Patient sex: M
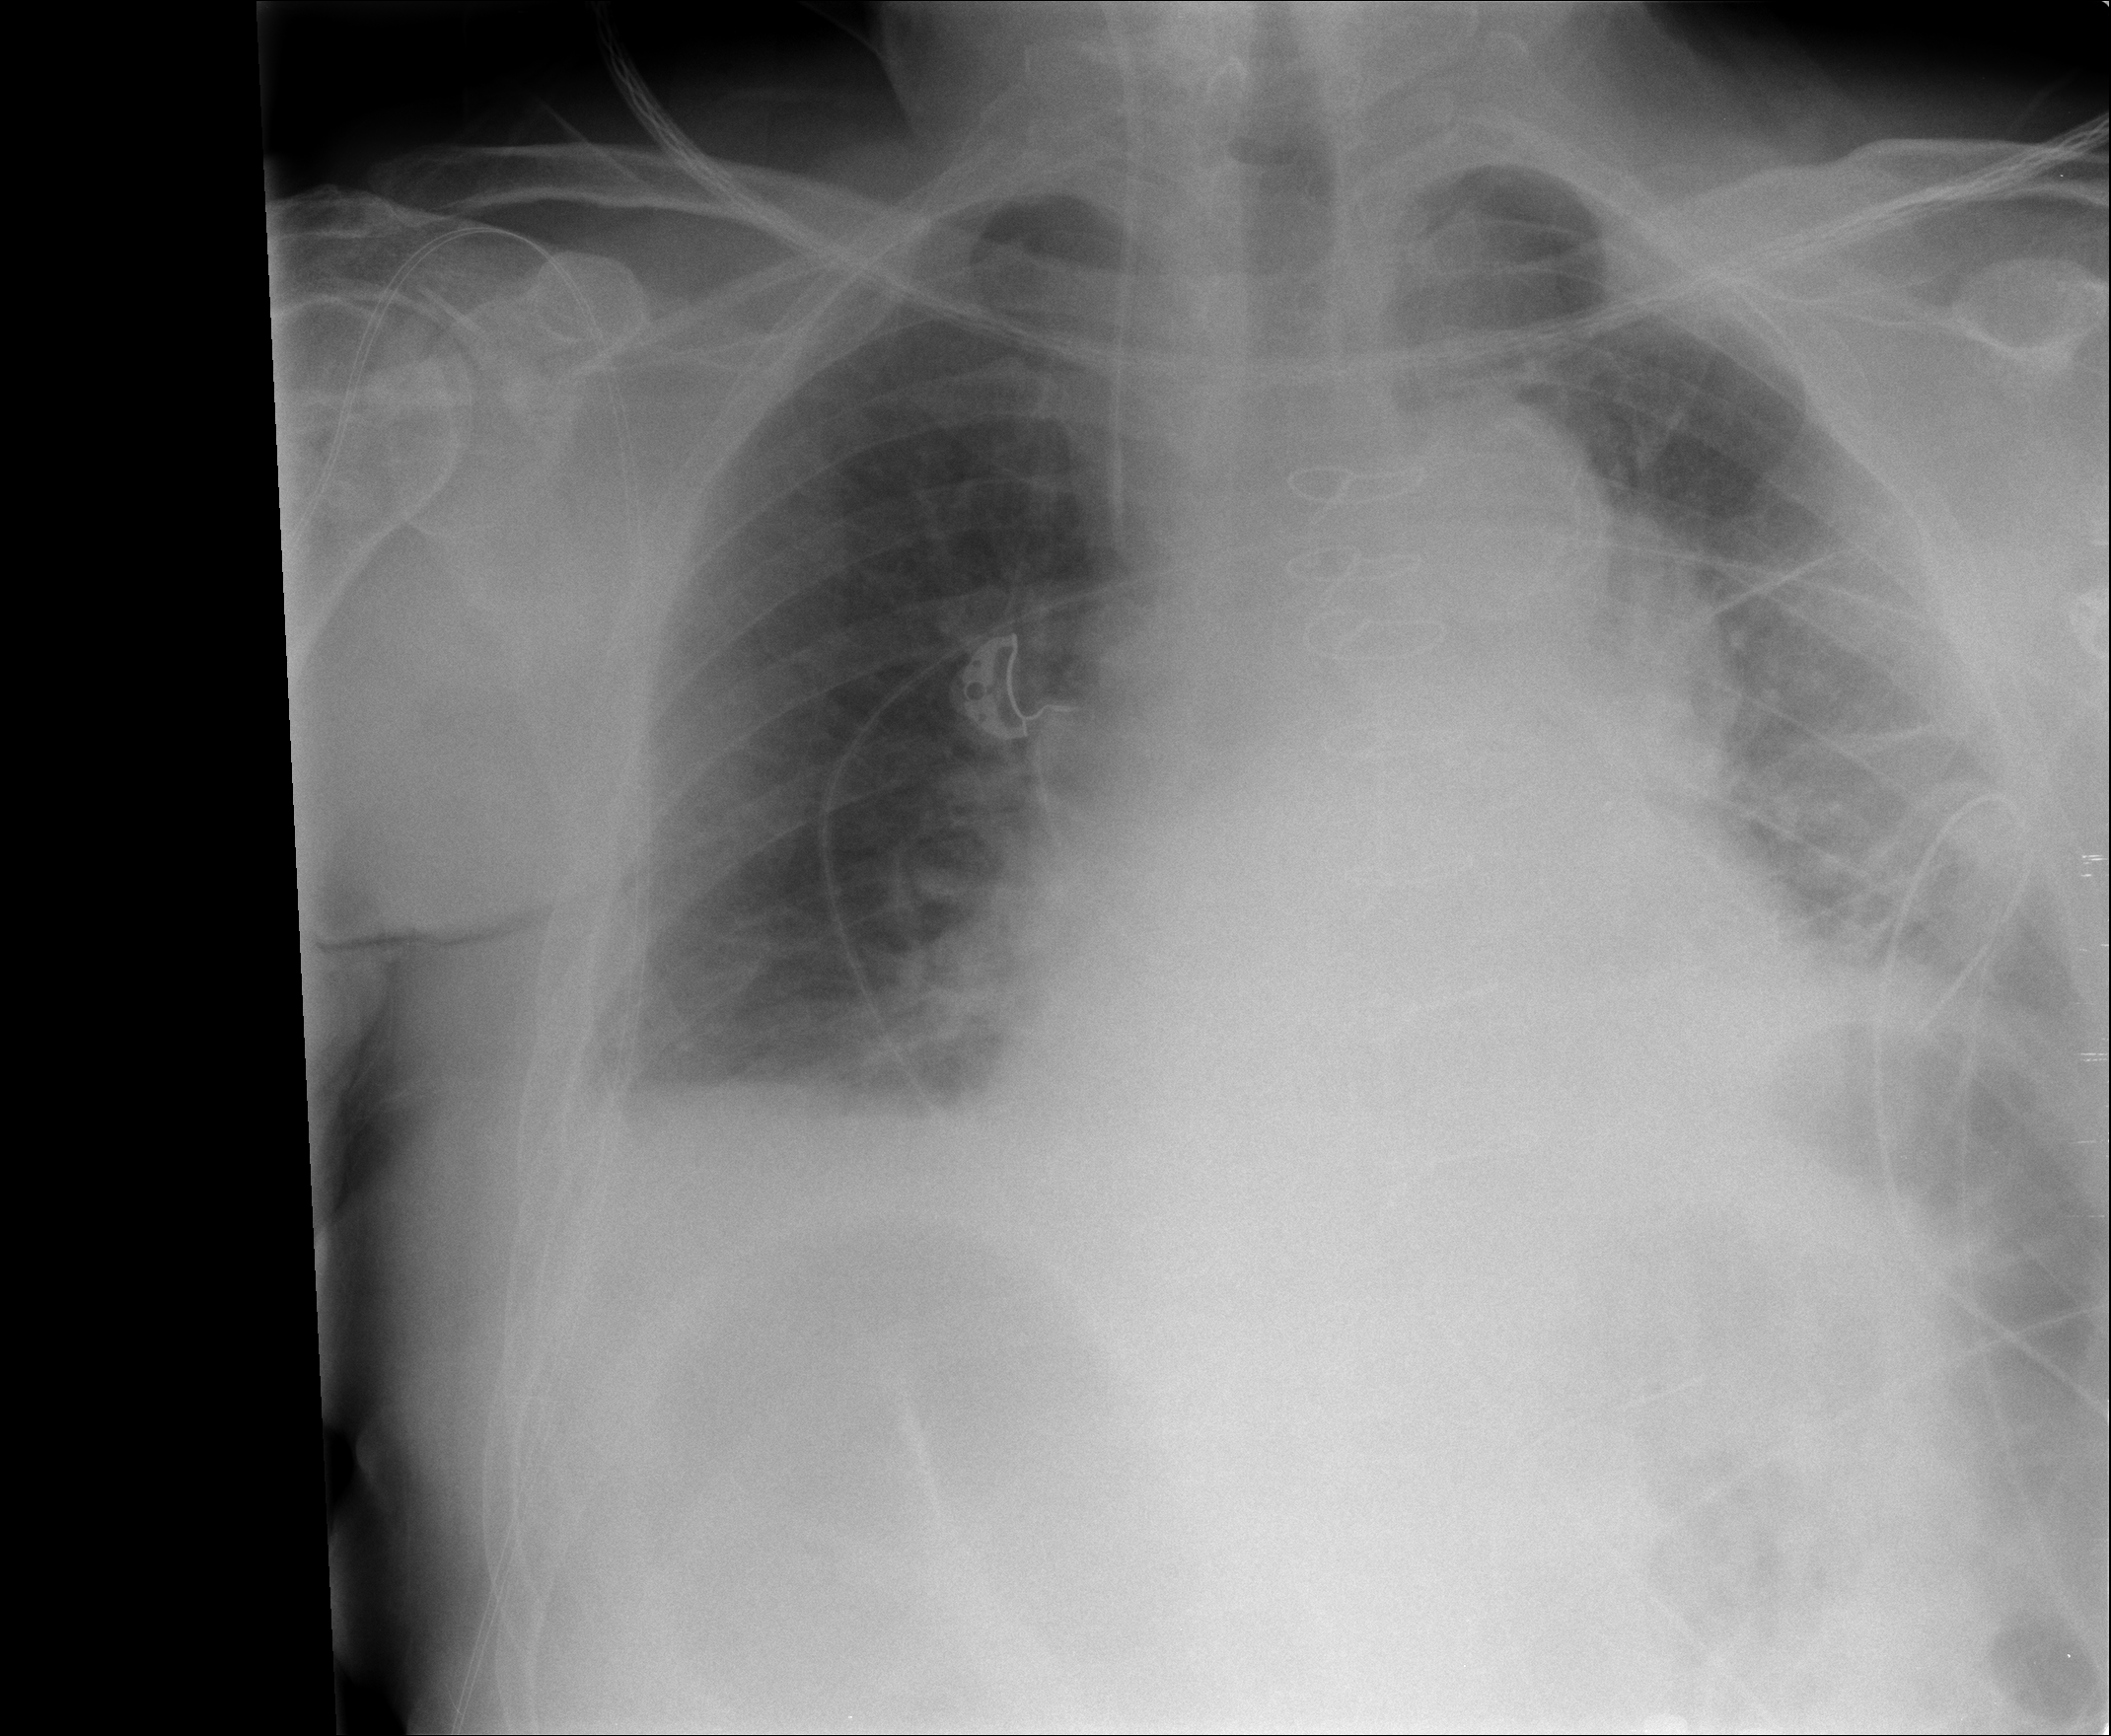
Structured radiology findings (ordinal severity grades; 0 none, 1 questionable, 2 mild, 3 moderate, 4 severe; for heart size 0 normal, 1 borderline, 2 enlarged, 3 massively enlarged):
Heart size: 2
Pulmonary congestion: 2
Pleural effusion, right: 1
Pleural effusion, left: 2
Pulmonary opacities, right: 0
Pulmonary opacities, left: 0
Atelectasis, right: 0
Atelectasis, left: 2